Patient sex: M
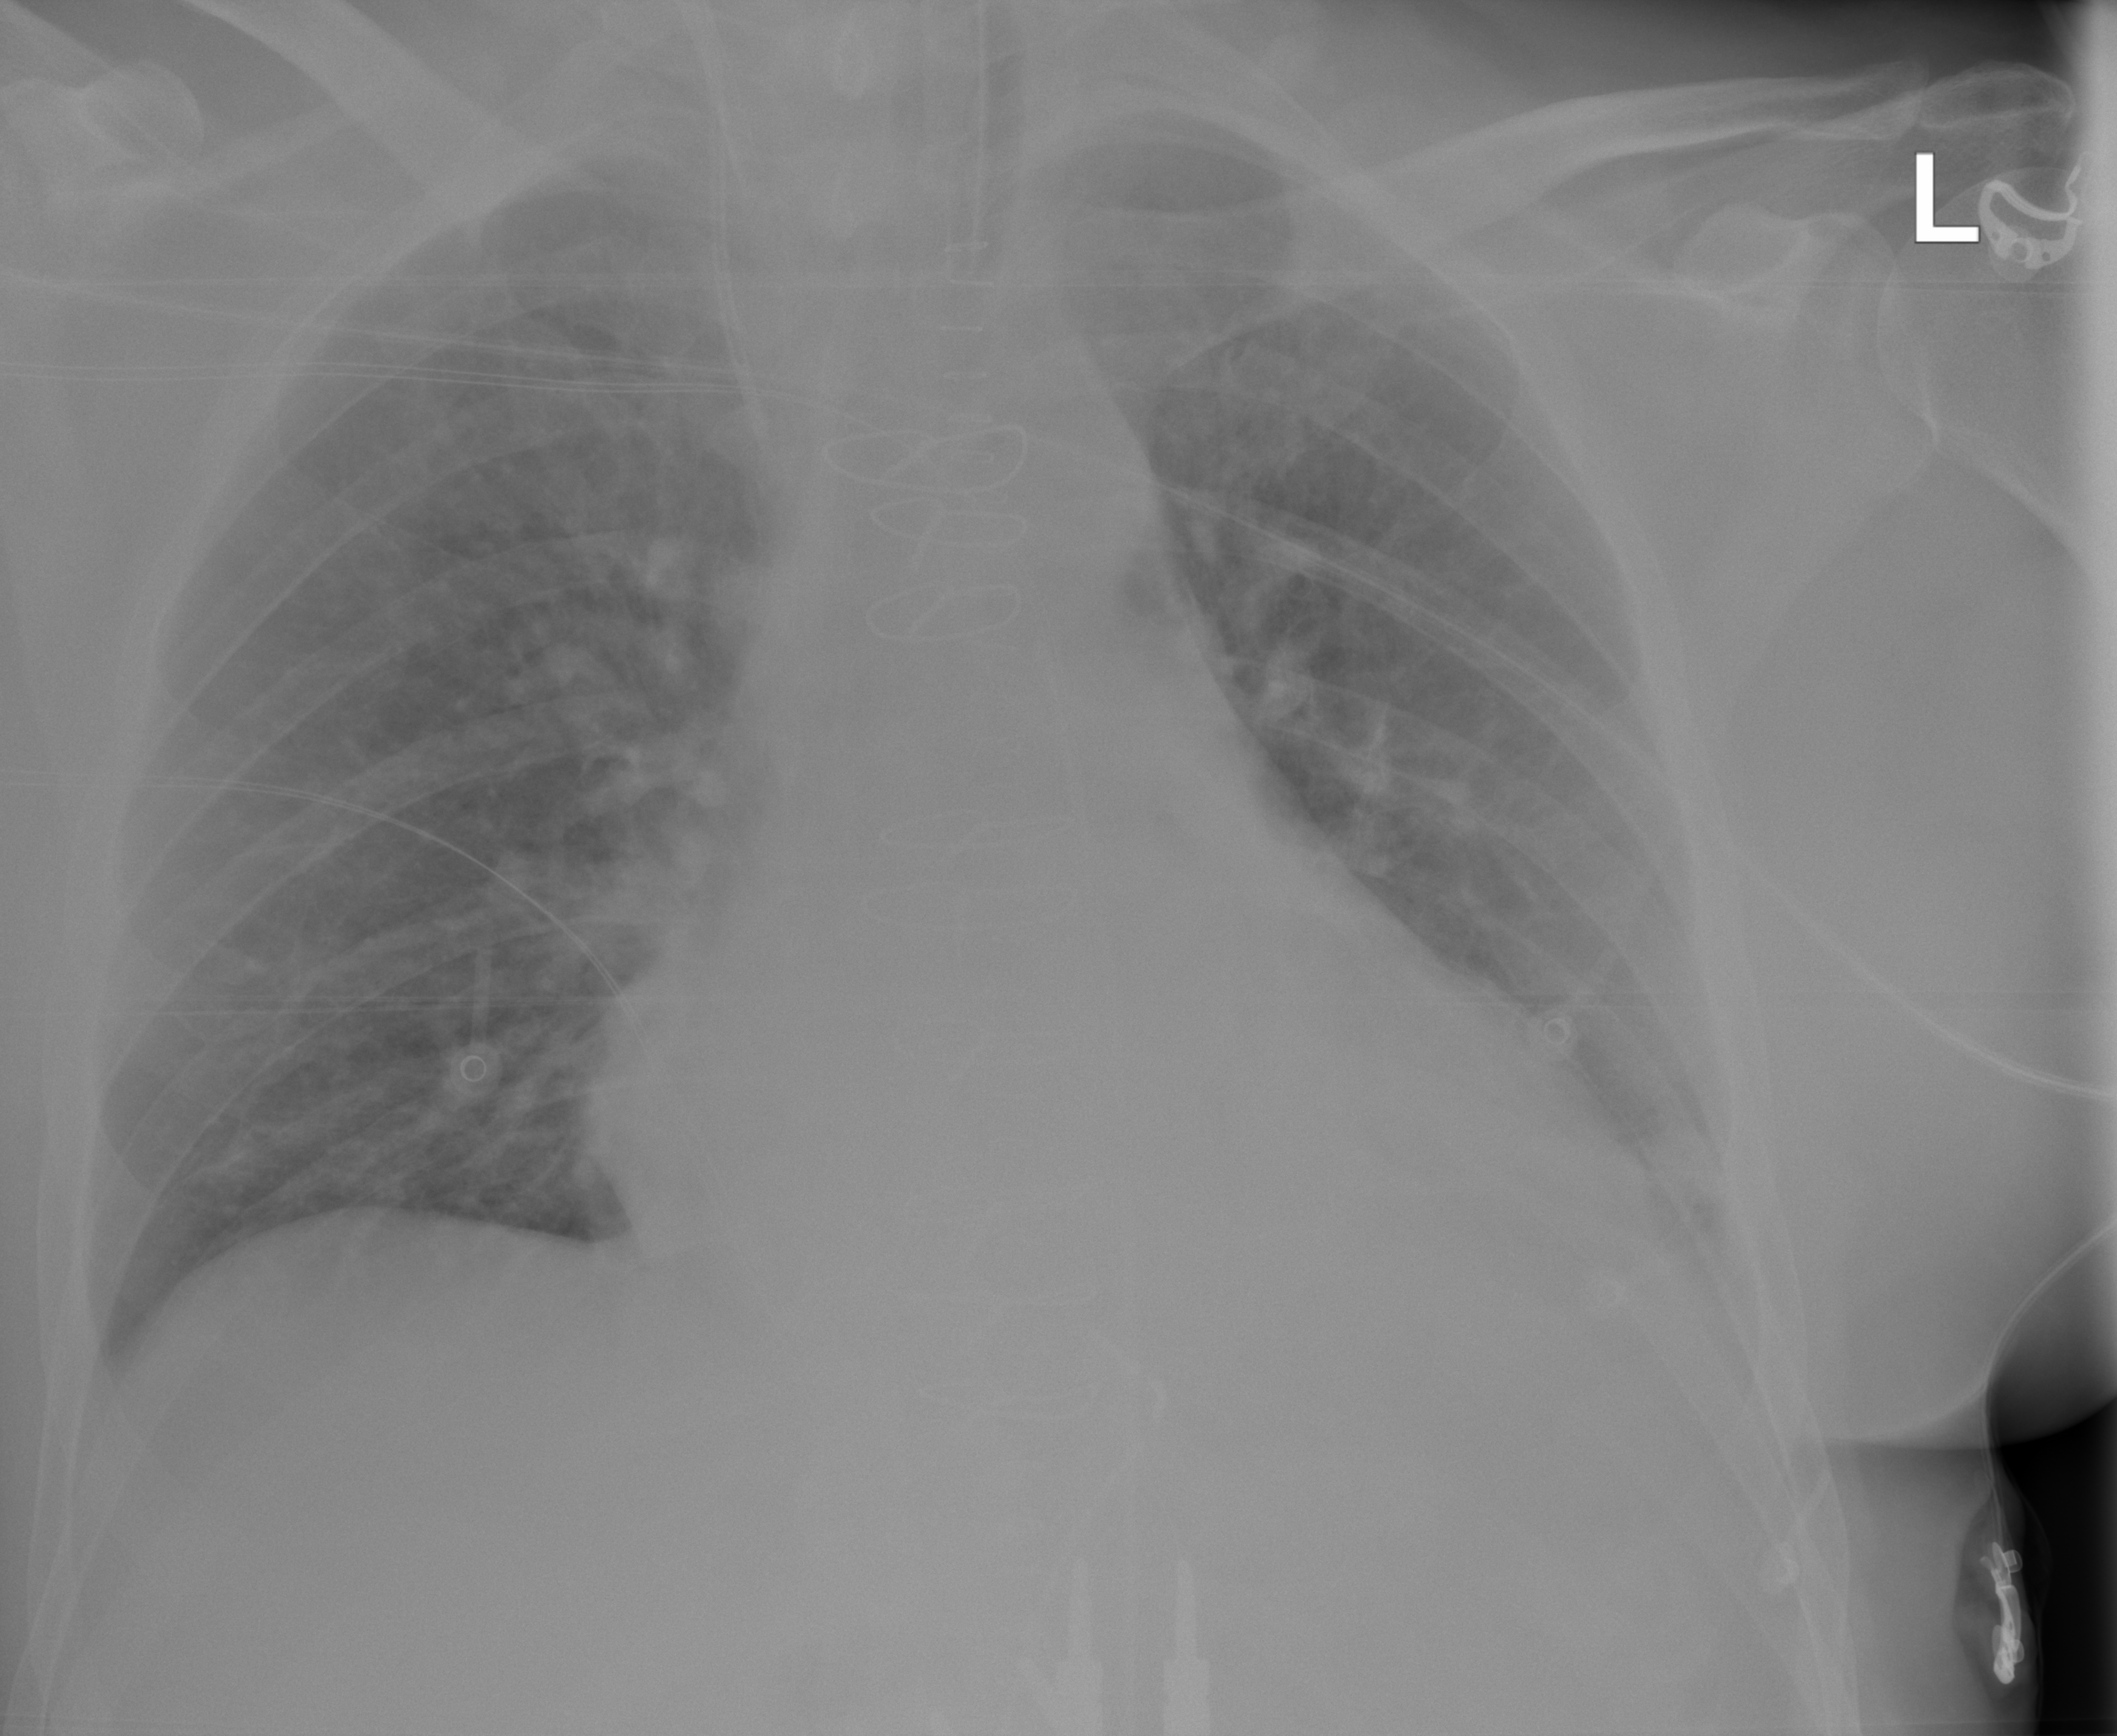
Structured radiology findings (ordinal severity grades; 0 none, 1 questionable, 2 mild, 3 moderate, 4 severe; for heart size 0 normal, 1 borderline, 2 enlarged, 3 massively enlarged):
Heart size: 2
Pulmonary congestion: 0
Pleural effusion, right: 0
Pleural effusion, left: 2
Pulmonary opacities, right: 0
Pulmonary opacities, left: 0
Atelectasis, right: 0
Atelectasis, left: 2